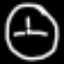
Label: clock